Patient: sex F, age 71
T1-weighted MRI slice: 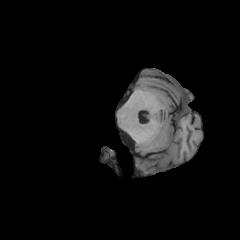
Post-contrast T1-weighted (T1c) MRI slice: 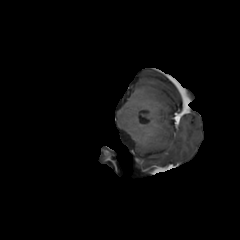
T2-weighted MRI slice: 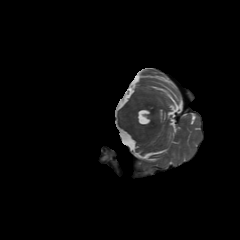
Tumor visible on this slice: yes
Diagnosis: Glioblastoma, IDH-wildtype
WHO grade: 4